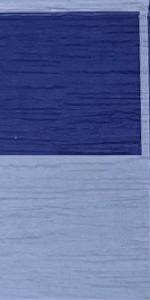
Label: Empty